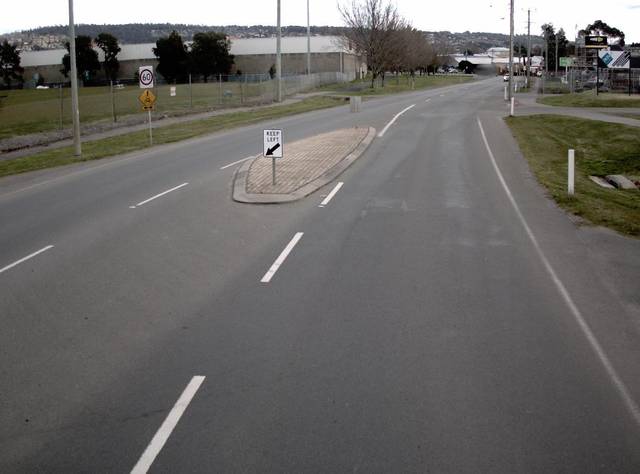
Region: Australia
Coordinates: -41.428, 147.151